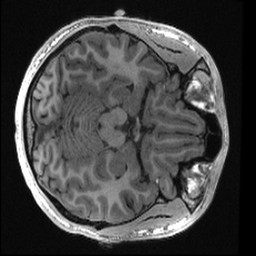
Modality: T1w
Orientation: axial
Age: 18
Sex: male